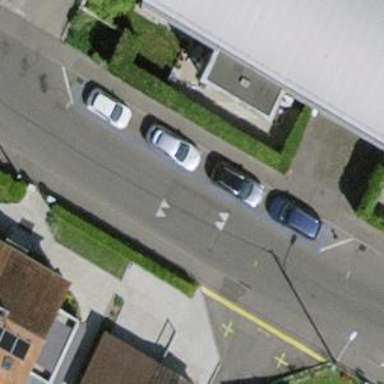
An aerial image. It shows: Bump for traffic calming.